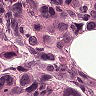
Metastatic tissue present: yes